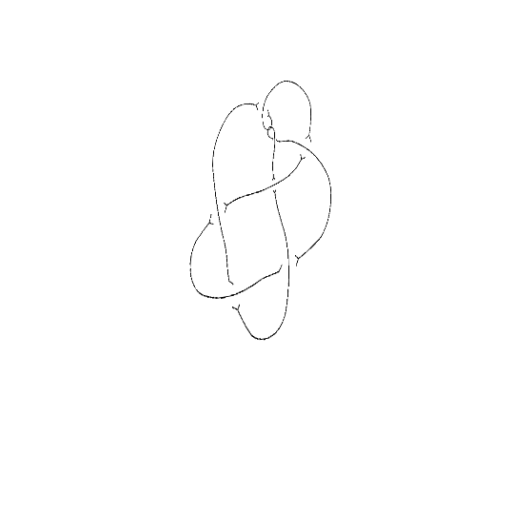
Crossing number: 9